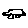
Label: car